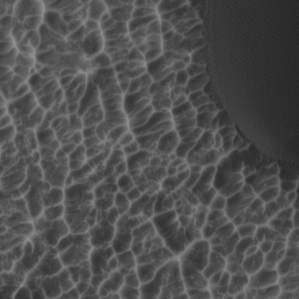
Label: non_frost